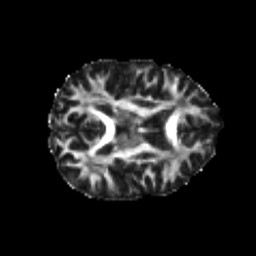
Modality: FA
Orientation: axial
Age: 20
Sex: female
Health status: healthy
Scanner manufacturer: philips
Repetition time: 7.388 s
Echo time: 0.08599 s